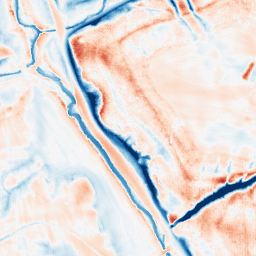
Category: edge_preserving
Decomposition family: guided
Decomposition parameters: radius: 8
eps: 1
Upsampling method: fft_zeropad
Upsampling parameters: scale: 8
Upsampling scale: 8